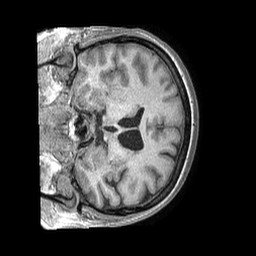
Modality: T1w
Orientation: coronal
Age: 51
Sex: female
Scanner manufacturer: philips
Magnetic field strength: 1.5 T
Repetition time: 0.007916 s
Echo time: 0.003628 s